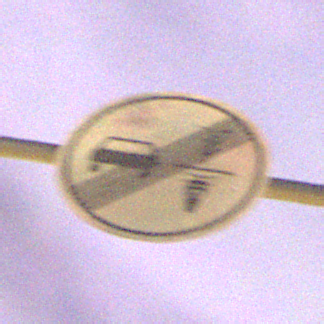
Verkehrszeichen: EndeVerbotUeberholenEinspurigeFahrzeuge
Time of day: Night
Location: Outdoor (Suburban)
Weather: PartlyCloudy
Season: NotSpecified
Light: Artificial